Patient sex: F
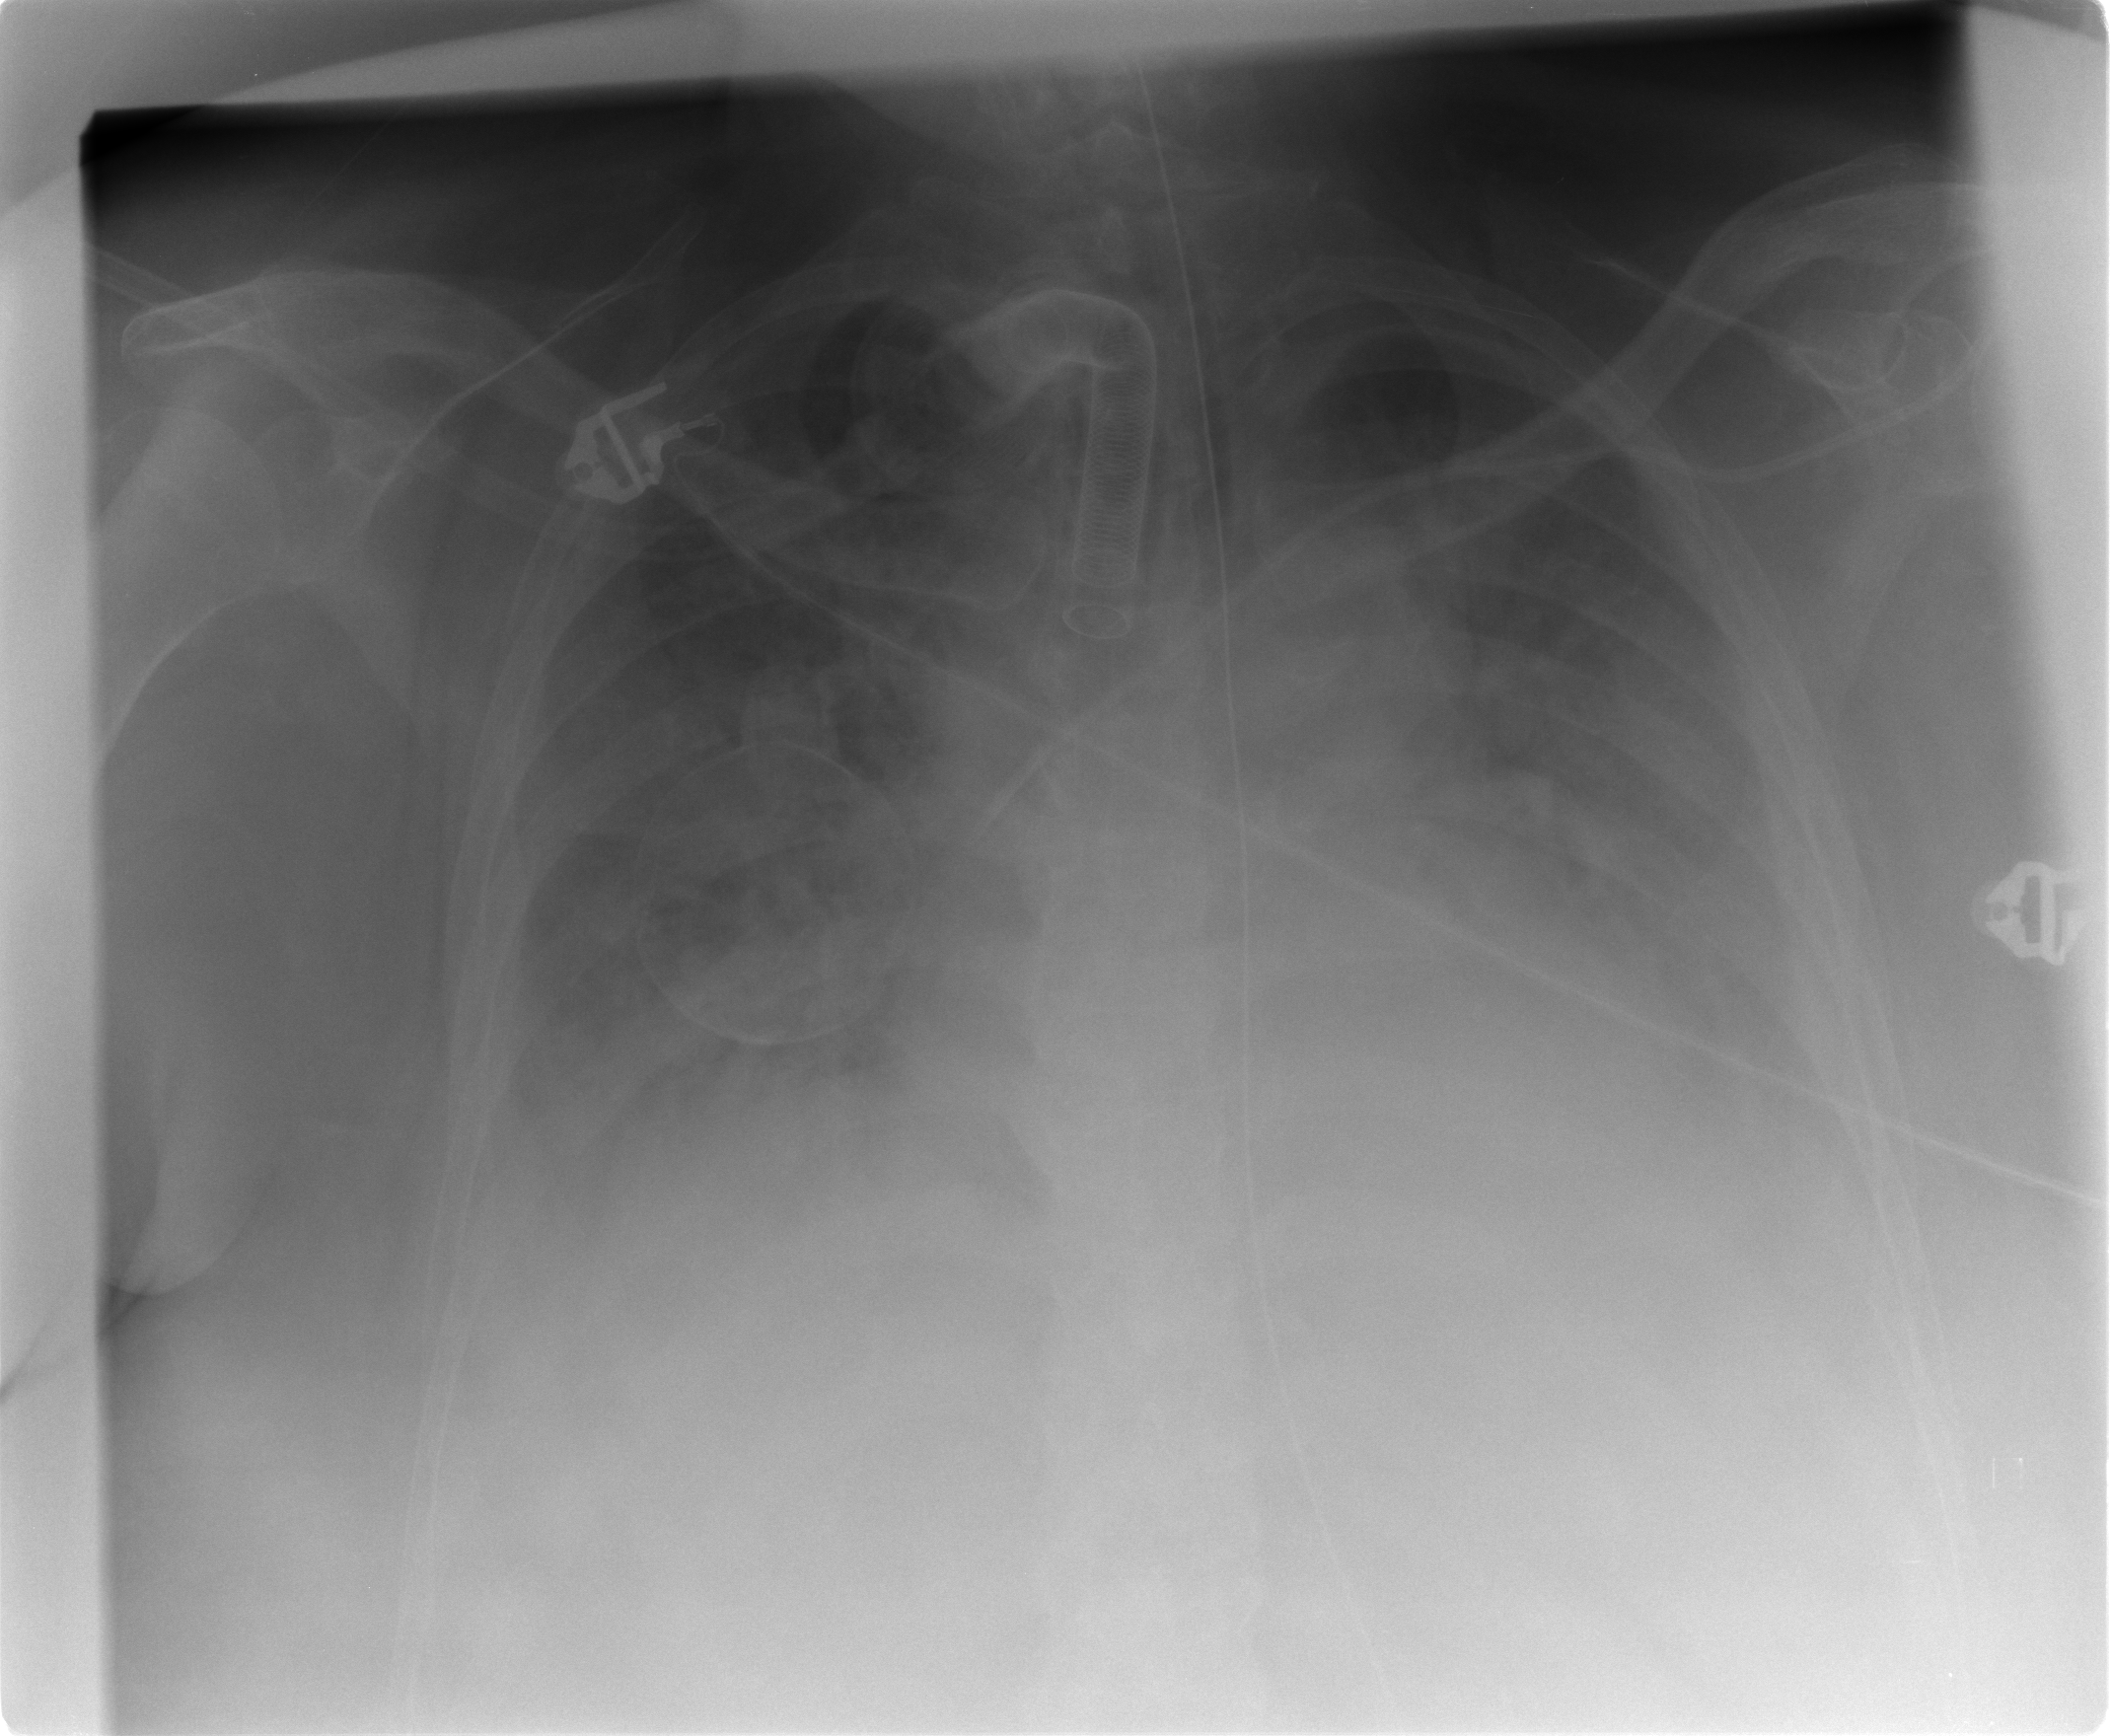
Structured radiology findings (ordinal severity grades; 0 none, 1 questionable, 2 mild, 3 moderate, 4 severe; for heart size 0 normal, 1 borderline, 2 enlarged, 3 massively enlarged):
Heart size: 2
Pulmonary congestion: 4
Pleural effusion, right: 3
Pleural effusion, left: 4
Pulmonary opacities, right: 3
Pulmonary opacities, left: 3
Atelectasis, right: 3
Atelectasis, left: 3